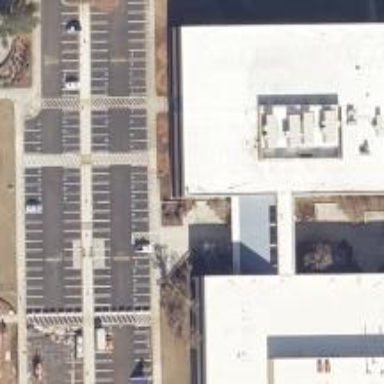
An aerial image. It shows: Parking space is available.